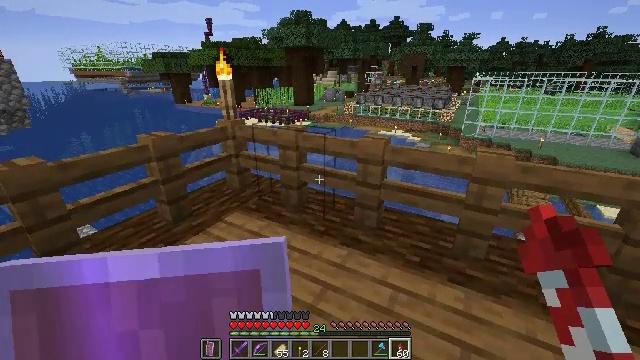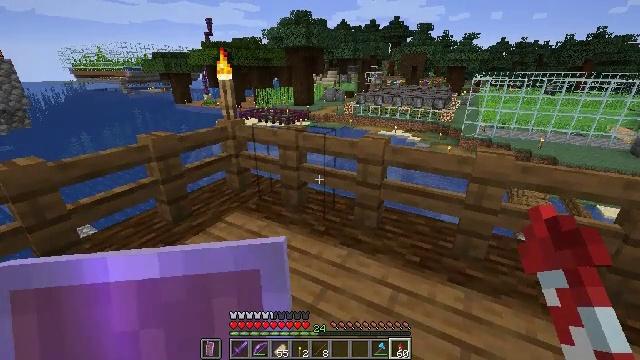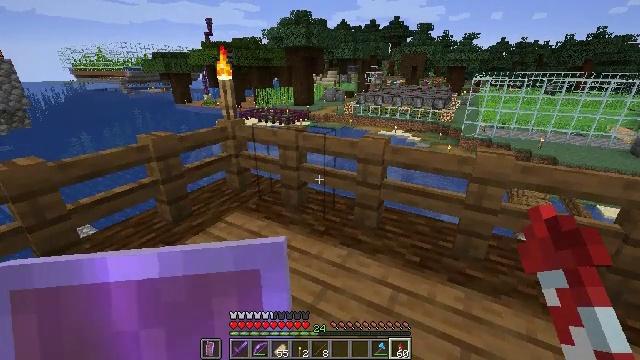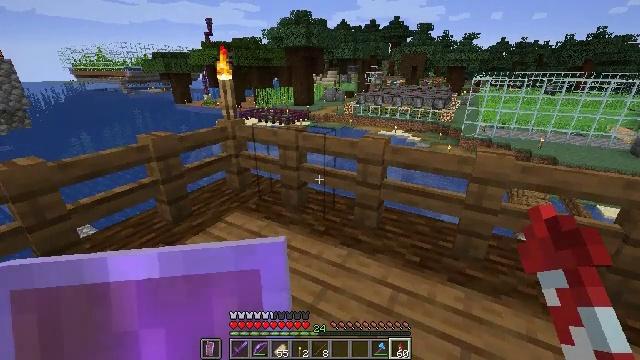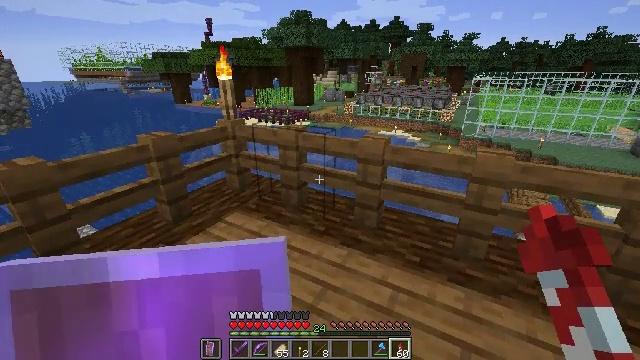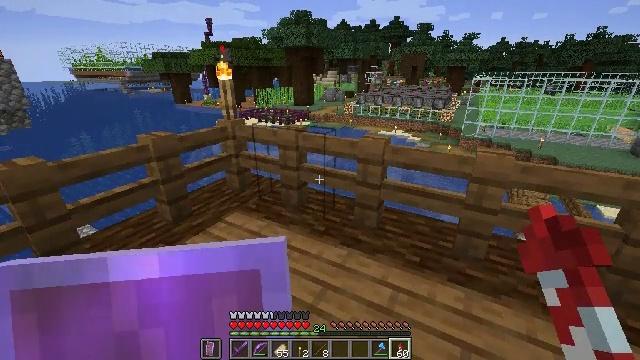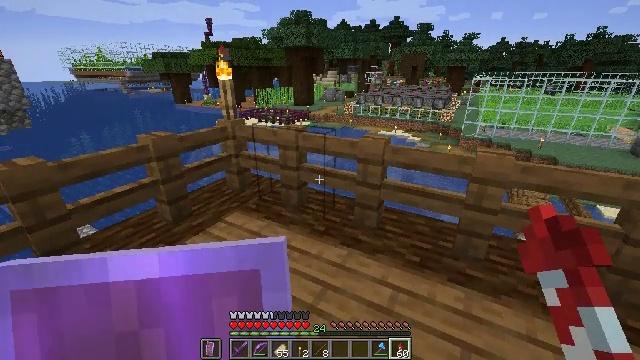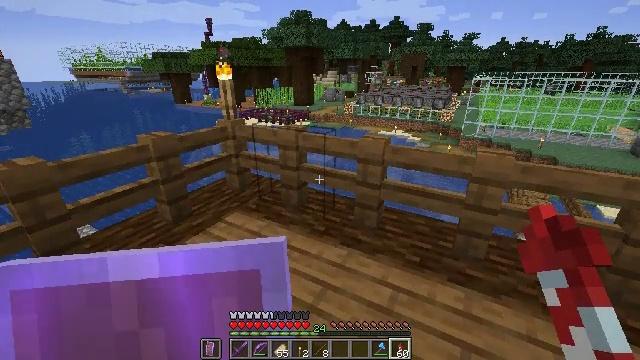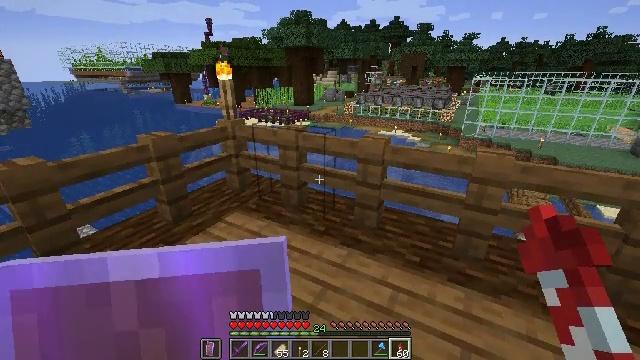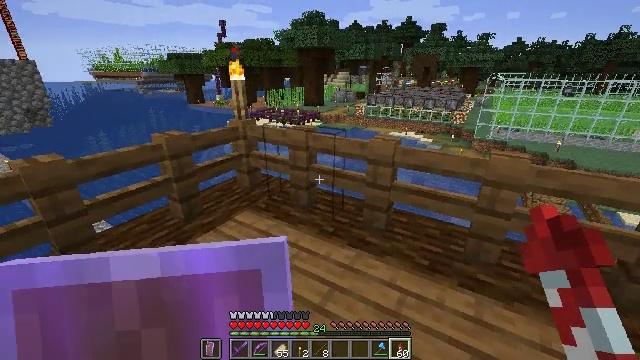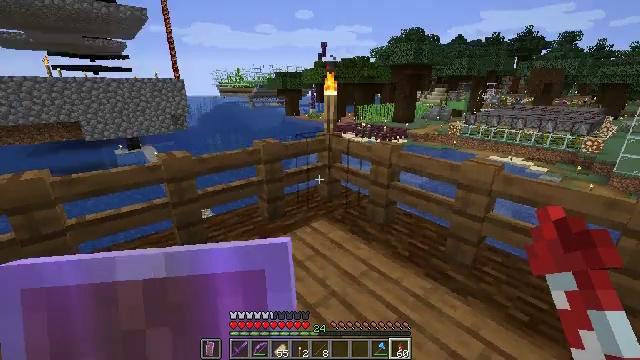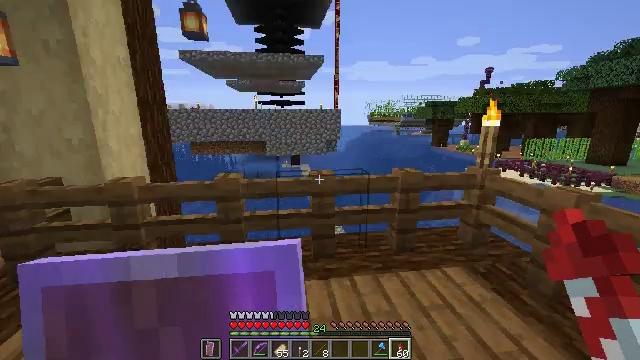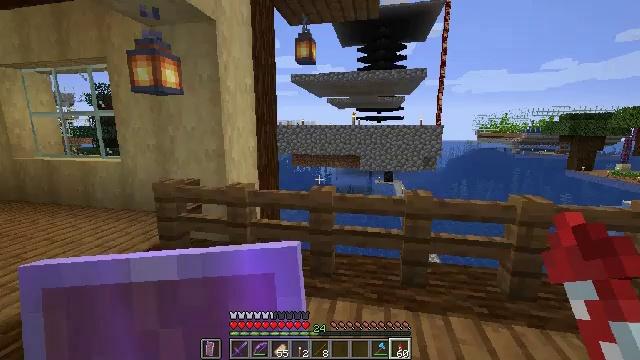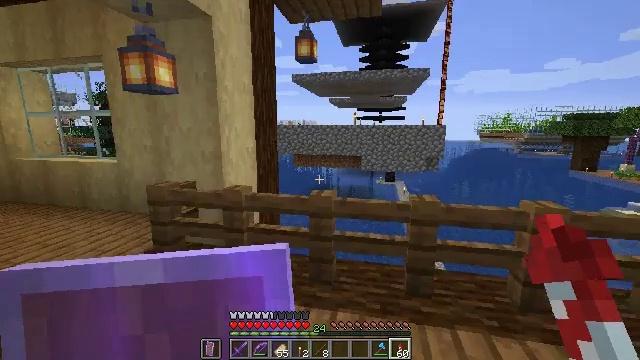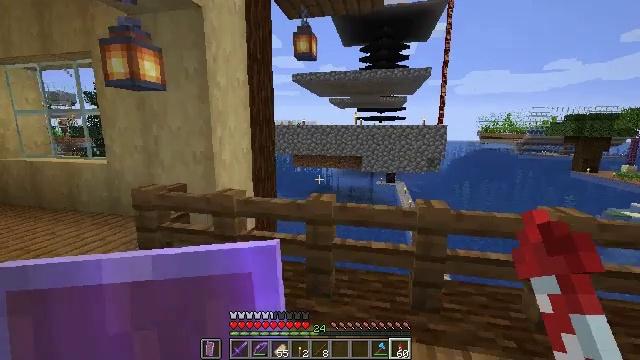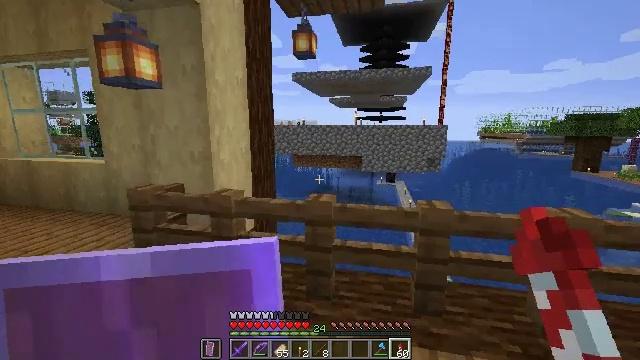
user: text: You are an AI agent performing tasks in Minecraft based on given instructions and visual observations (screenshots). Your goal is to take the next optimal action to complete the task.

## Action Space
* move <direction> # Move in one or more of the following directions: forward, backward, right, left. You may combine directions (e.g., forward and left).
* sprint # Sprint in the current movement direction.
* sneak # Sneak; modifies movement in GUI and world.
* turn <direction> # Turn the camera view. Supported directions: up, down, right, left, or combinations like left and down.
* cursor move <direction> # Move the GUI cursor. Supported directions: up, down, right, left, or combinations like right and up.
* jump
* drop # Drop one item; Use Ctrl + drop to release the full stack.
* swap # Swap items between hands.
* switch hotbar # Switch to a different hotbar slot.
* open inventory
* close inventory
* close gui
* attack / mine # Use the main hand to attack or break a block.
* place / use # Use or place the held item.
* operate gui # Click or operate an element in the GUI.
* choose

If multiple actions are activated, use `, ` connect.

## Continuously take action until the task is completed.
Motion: motion action
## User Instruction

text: Dig up blackstone from the depths.
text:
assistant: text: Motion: no_op
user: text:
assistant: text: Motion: no_op
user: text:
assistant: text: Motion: no_op
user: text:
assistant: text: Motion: no_op
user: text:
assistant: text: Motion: no_op
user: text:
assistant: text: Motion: no_op
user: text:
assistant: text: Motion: no_op
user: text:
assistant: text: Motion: no_op
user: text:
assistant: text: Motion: turn left
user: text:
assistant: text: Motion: turn left and up
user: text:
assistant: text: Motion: turn left and up
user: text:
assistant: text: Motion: move forward, turn left and up
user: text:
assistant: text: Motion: move forward
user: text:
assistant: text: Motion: move forward
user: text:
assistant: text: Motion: move forward
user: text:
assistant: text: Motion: move forward
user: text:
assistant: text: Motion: no_op
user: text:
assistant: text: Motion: no_op
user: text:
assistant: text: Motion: no_op
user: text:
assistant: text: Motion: no_op
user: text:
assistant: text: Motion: turn right
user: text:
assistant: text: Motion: turn right and down
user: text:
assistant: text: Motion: move left, turn right and up
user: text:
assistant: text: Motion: move left
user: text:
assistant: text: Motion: move left, turn right
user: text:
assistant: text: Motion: move left
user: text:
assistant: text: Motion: no_op
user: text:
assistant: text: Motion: no_op
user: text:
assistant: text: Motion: no_op
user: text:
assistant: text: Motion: no_op